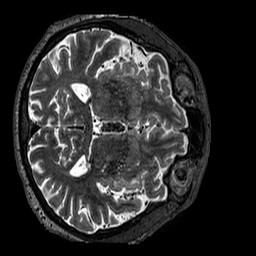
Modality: T2w
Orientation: axial
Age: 62
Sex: male
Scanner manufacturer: siemens
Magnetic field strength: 3 T
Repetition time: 3.2 s
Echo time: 0.567 s